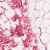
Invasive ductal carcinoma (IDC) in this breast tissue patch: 0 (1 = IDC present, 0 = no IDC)